Question: I have a table that shows userid, name, internetstatus, button
If internet status is 0, when I click on the button it will update the database as 1 and vice versa.
Also 'row['internet'] == 0 //Red button' and 'row['internet'] == 1 //Green button'. When I click on Red Button 'internet's' value will be changed to '1' and and vice versa.

Everything works as intended. The only problem is, when I click on 'User #2''s button (according to image), it will also affect 'User #3' and both will be updated. If they all have the same status, then all will be updated instead of only clicked one.
What part should I fix to code work as intended?
Main Page:
'''
...table code...
//If internet == 0, Red Button will display
if($row['internet'] == 0) {
echo "<td><button type='submit' style='width:100%' class='btn btn-danger' value='ariza' id='".$row['id']."'>Problem</button></td>
<script src='https://code.jquery.com/jquery-2.2.2.min.js'></script>
<script>
$(document).ready(function() {
$('.btn-danger').click(function() {
var clickBtnValue = $(this).val();
var kullanici = ".$row['id'].";
var ajaxurl = 'ajax.php',
data = {
'action': clickBtnValue,
'kullanici': kullanici
};
$.post(ajaxurl, data, function(response) {
// Changes
$('#ariza').removeClass('btn-danger');
$('#ariza').addClass('btn-success');
$('#ariza').html('Duzeltildi');
$('#var').html('Arizali');
$('#var').css('color', 'red');
alert(response);
setTimeout(function() {
location.reload();
}, 2000);
});
});
});
</script>";
// If internet == 1, Green Button will display
} else {
echo "<td><button type='submit' style='width:100%' class='btn btn-success' value='duzelt' id='".$row['id']."'>OK</button></td>
<script src='https://code.jquery.com/jquery-2.2.2.min.js'></script>
<script>
$(document).ready(function() {
$('.btn-success').click(function() {
var clickBtnValue = $(this).val();
var kullanici = ".$row['id'].";
var ajaxurl = 'ajax.php',
data = {
'action': clickBtnValue,
'kullanici': kullanici
};
$.post(ajaxurl, data, function(response) {
// Changes
$('#duzelt').removeClass('btn-success');
$('#duzelt').addClass('btn-danger');
$('#duzelt').html('Arizali');
$('#yok').html('Var');
$('#yok').css('color', 'green');
alert(response);
setTimeout(function() {
location.reload();
}, 2000);
});
});
});
</script>";
}
'''
ajax.php:
'''
if (isset($_POST['action'])) {
switch ($_POST['action']) {
case 'duzelt':
isaretle_arizali();
break;
case 'ariza':
isaretle_duzeltildi();
break;
}
}
'''
Functions.php:
'''
function isaretle_arizali()
{
$mysqli = new mysqli(HOST, USER, PASSWORD, DATABASE);
$content = $_POST['kullanici'];
$int = 0;
if ($stmt = $mysqli->prepare("UPDATE members SET internet=? WHERE id=?"))
{
$stmt->bind_param('ss', $int, $content);
$stmt->execute();
$stmt->close();
echo "Marked as Problem";
}
else
{
echo "Fail.";
}
}
function isaretle_duzeltildi()
{
$mysqli = new mysqli(HOST, USER, PASSWORD, DATABASE);
$content = $_POST['kullanici'];
$int = 1;
if ($stmt = $mysqli->prepare("UPDATE members SET internet=? WHERE id=?"))
{
$stmt->bind_param('ss', $int, $content);
$stmt->execute();
$stmt->close();
echo "Marked as Fixed";
}
else
{
echo "Fail.";
}
}
'''
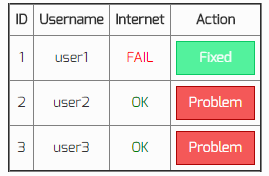
Answer: Here's an alternative solution which would also minimize code duplication. Put this JavaScript code only once.
Note again. Only put this JavaScript code in your page once. You don't need to put it in more times as it works depending on what is clicked.
'''
//...table code...
//If internet == 0, Red Button will display
if($row['internet'] == 0): ?>
<td>
<button type='submit' style='width:100%' class='btn btn-danger' value='ariza' id='<?=$row['id']?>'>Problem</button>
</td>
<?php else: ?>
<td>
<button type='submit' style='width:100%' class='btn btn-success' value='duzelt' id='<?=$row['id']?>'>OK</button>
</td>
<?php endif;
// Rest of PHP code?
?>
<script>
$(document).ready(function() {
$('.btn-success, .btn-danger').click(function() {
var clickBtnValue = $(this).val();
var kullanici = $(this).attr("id");
var ajaxurl = 'ajax.php',
var data = {
'action': clickBtnValue,
'kullanici': kullanici
};
var self = this;
$.post(ajaxurl, data, function(response) {
// Changes
if ($(self).is(".btn-success")) {
$(self).removeClass('btn-success');
$(self).addClass('btn-danger');
$(self).html('Arizali');
$(self).parent().prev().html('Var');
$(self).parent().prev().css('color', 'green');
} else {
$(self).removeClass('btn-danger');
$(self).addClass('btn-success');
$(self).html('Duzeltildi');
$(self).parent().prev().html('Arizali');
$(self).parent().prev().css('color', 'red');
}
alert(response);
setTimeout(function() {
location.reload();
}, 2000);
});
});
});
</script>
'''